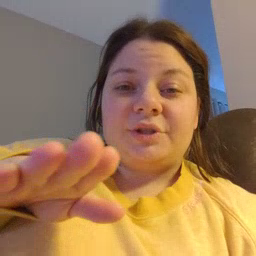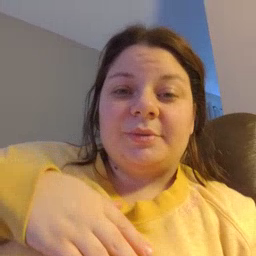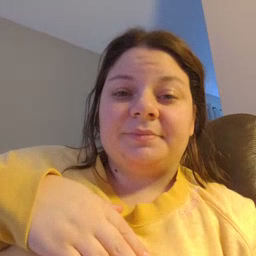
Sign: into